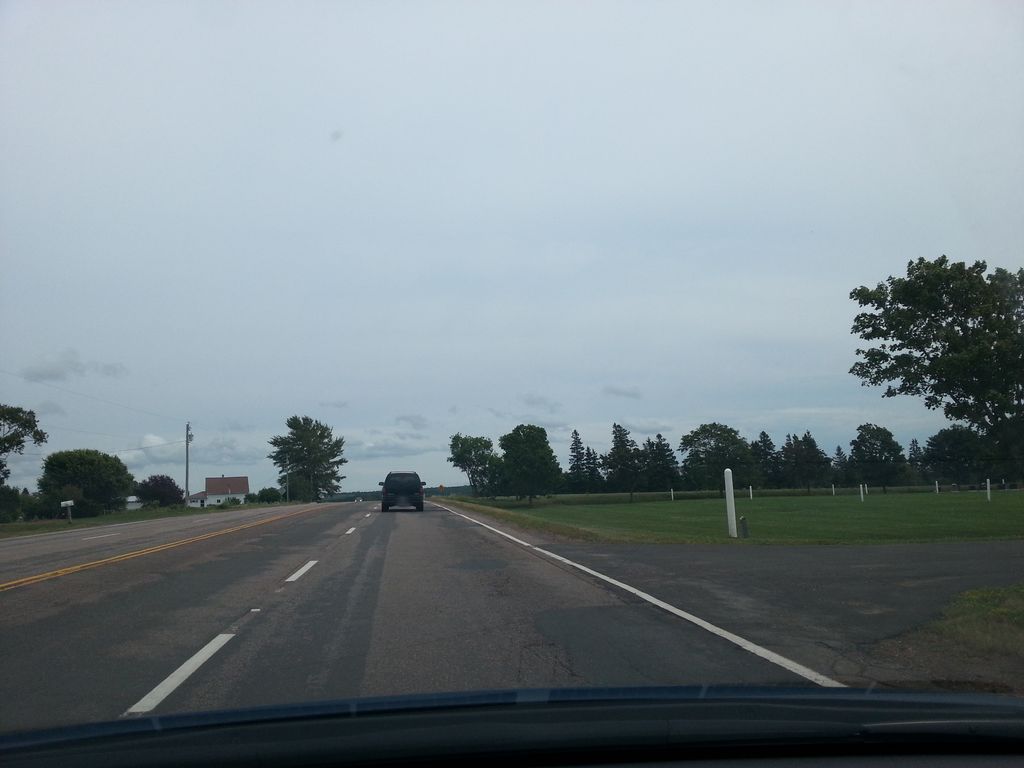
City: charlottetown